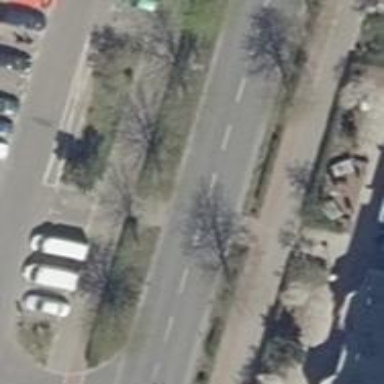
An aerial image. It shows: Unmarked crossing on the road.